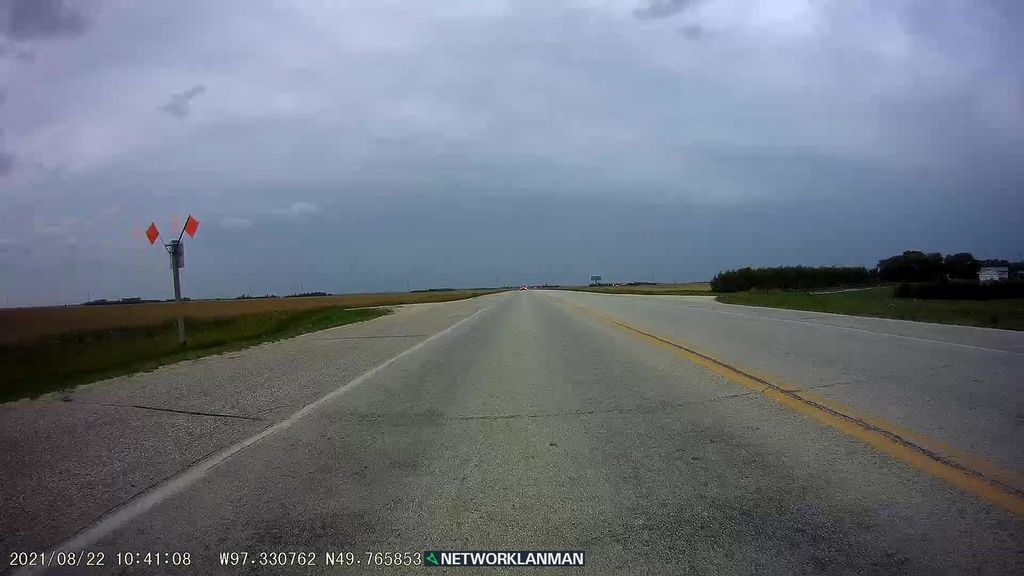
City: winnipeg